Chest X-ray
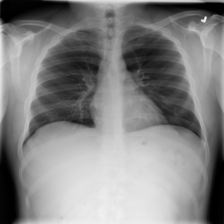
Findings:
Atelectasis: negative
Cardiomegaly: negative
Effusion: negative
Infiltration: negative
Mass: negative
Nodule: negative
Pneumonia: negative
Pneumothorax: negative
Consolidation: negative
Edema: negative
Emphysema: negative
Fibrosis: negative
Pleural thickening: negative
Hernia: negative